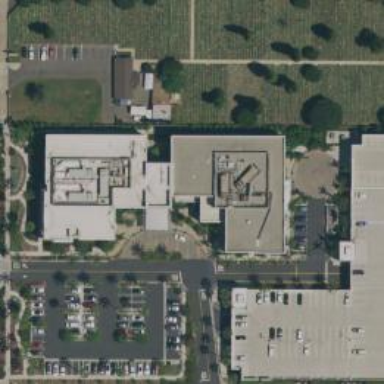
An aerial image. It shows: Hospital providing healthcare services.